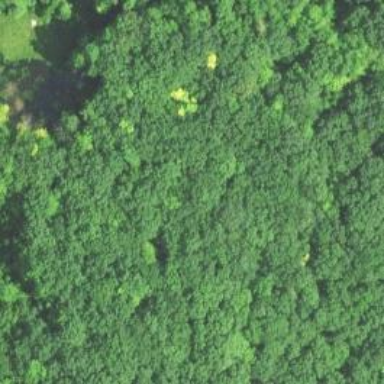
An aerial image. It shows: Existing Preserved Open Space in woodland area.